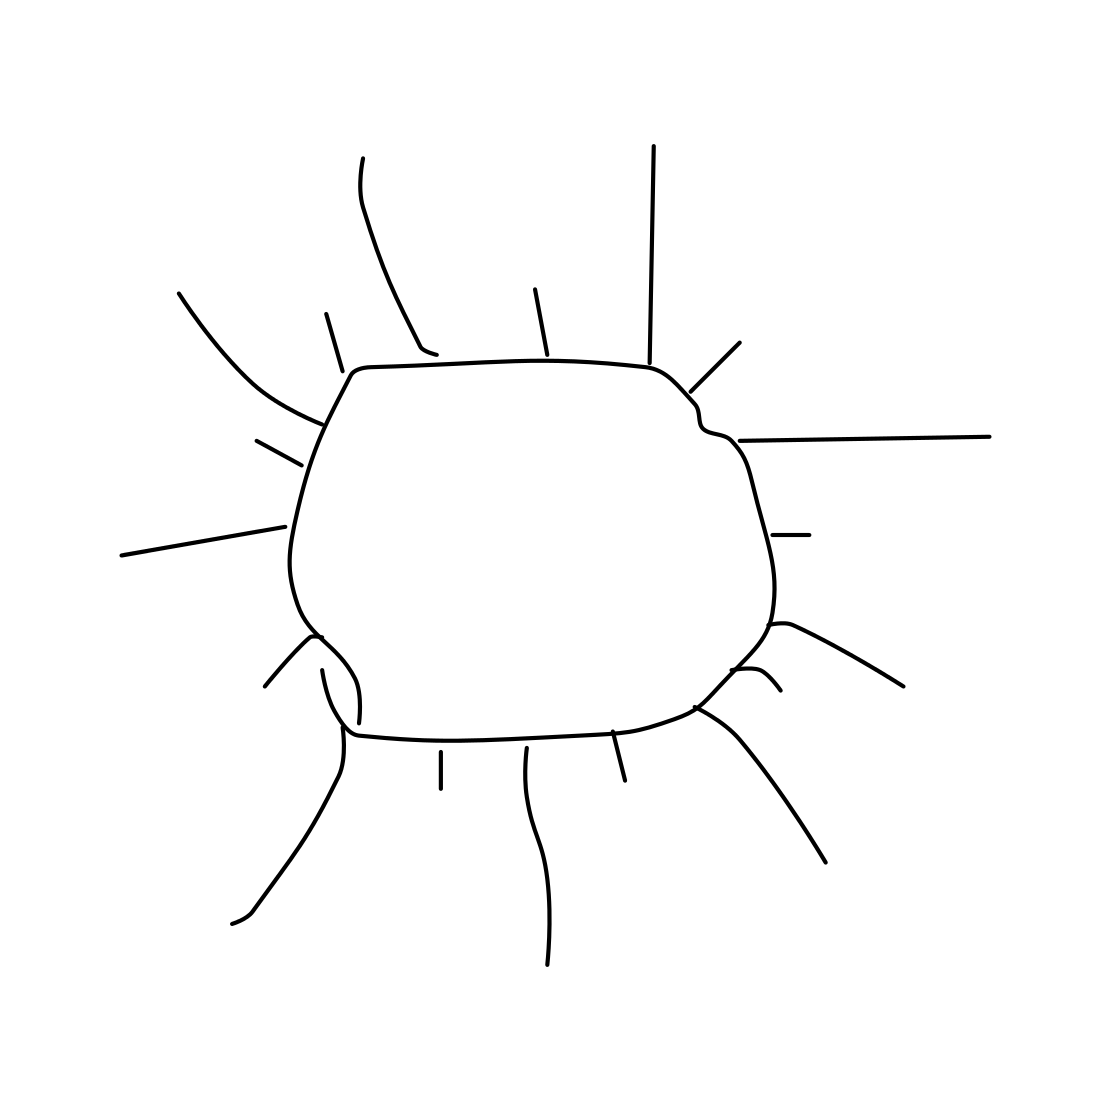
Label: sun